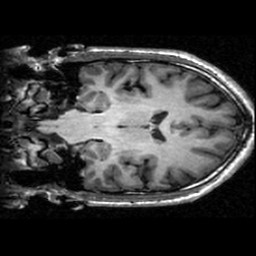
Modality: T1w
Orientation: coronal
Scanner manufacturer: ge
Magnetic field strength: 3 T
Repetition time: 0.00904 s
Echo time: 0.00184 s